Aerial crown-view tile of a tropical tree (Barro Colorado Island, Panama), acquired 20250414:
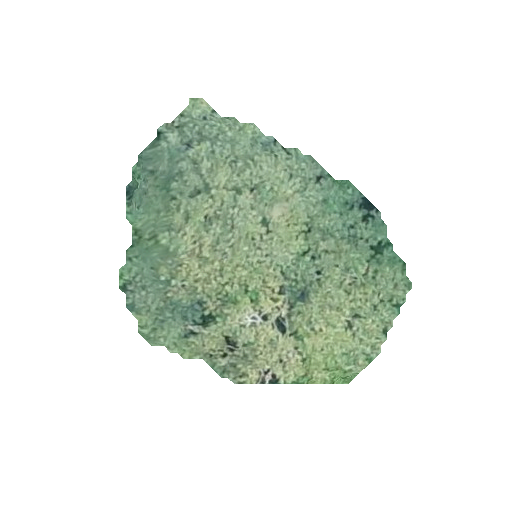
Species: Trattinnickia aspera
GBIF accepted scientific name: Trattinnickia aspera
Crown area: 86.176 m²